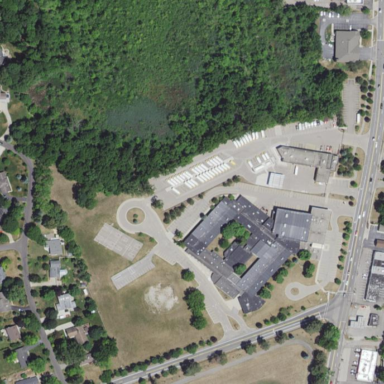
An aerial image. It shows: School.